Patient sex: M
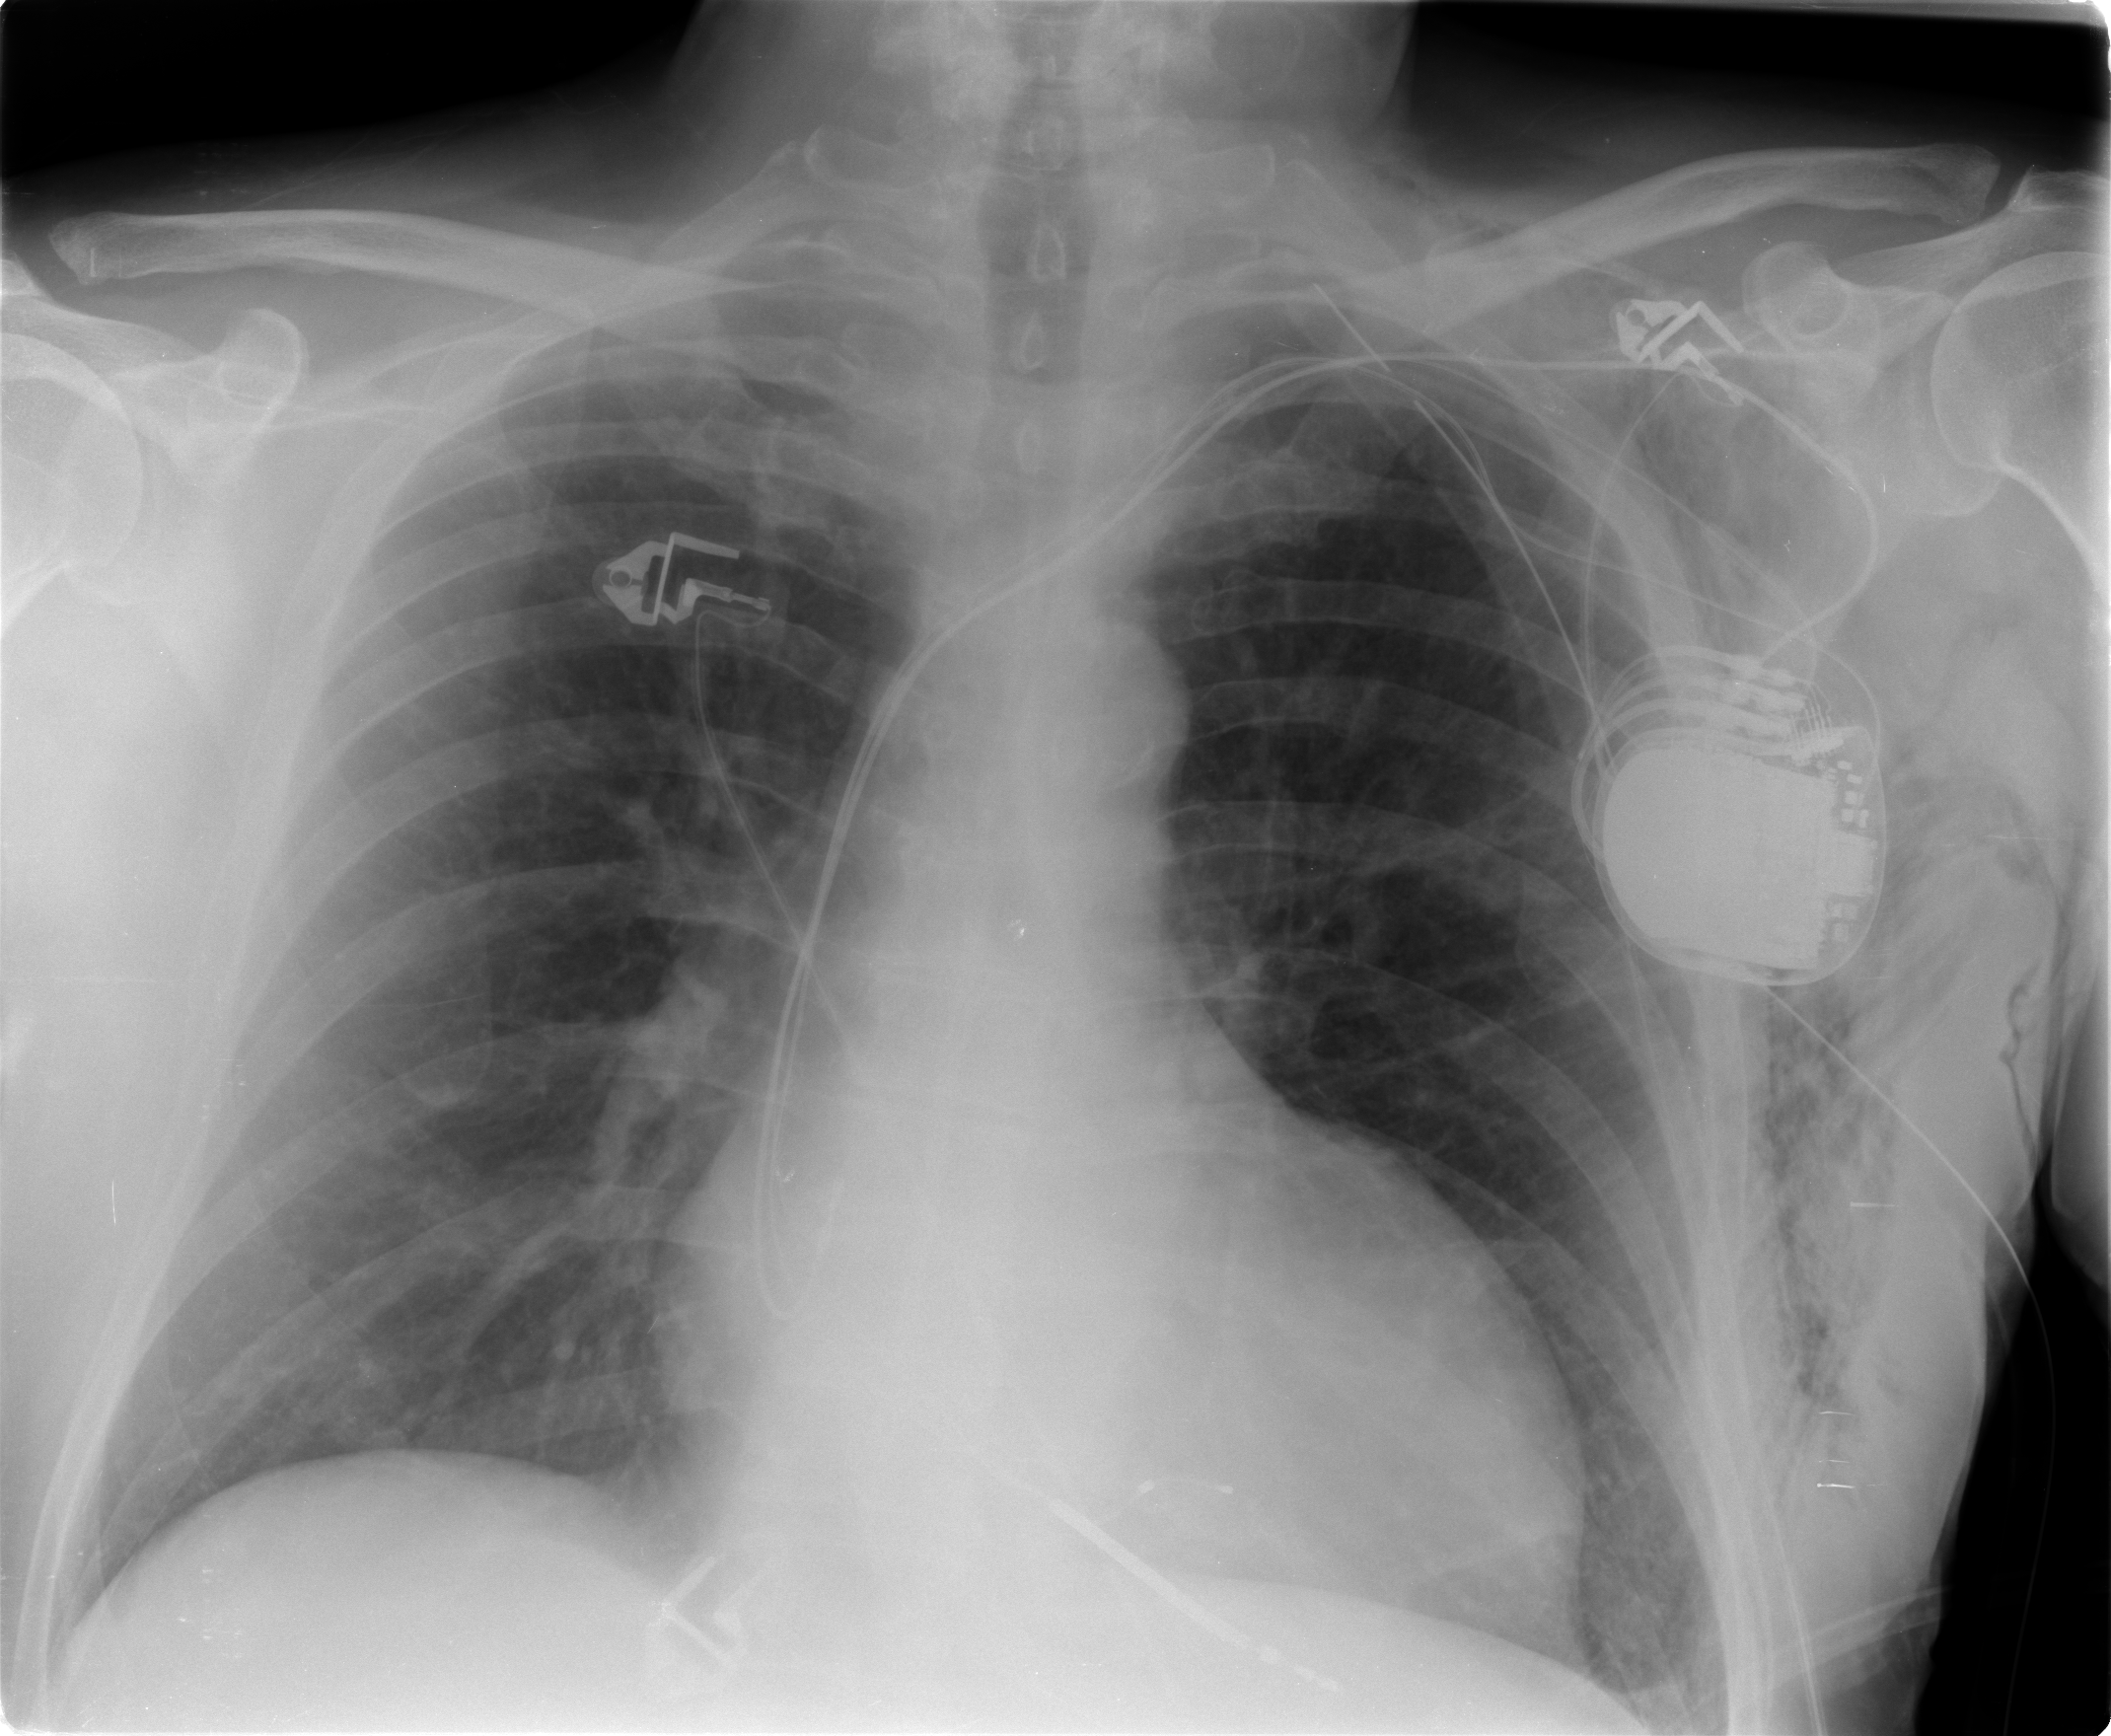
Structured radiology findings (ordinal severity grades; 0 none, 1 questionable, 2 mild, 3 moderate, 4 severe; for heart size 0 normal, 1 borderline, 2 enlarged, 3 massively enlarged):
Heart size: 1
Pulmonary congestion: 1
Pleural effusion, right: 0
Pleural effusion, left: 1
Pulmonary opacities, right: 0
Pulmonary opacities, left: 0
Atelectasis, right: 1
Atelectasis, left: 0